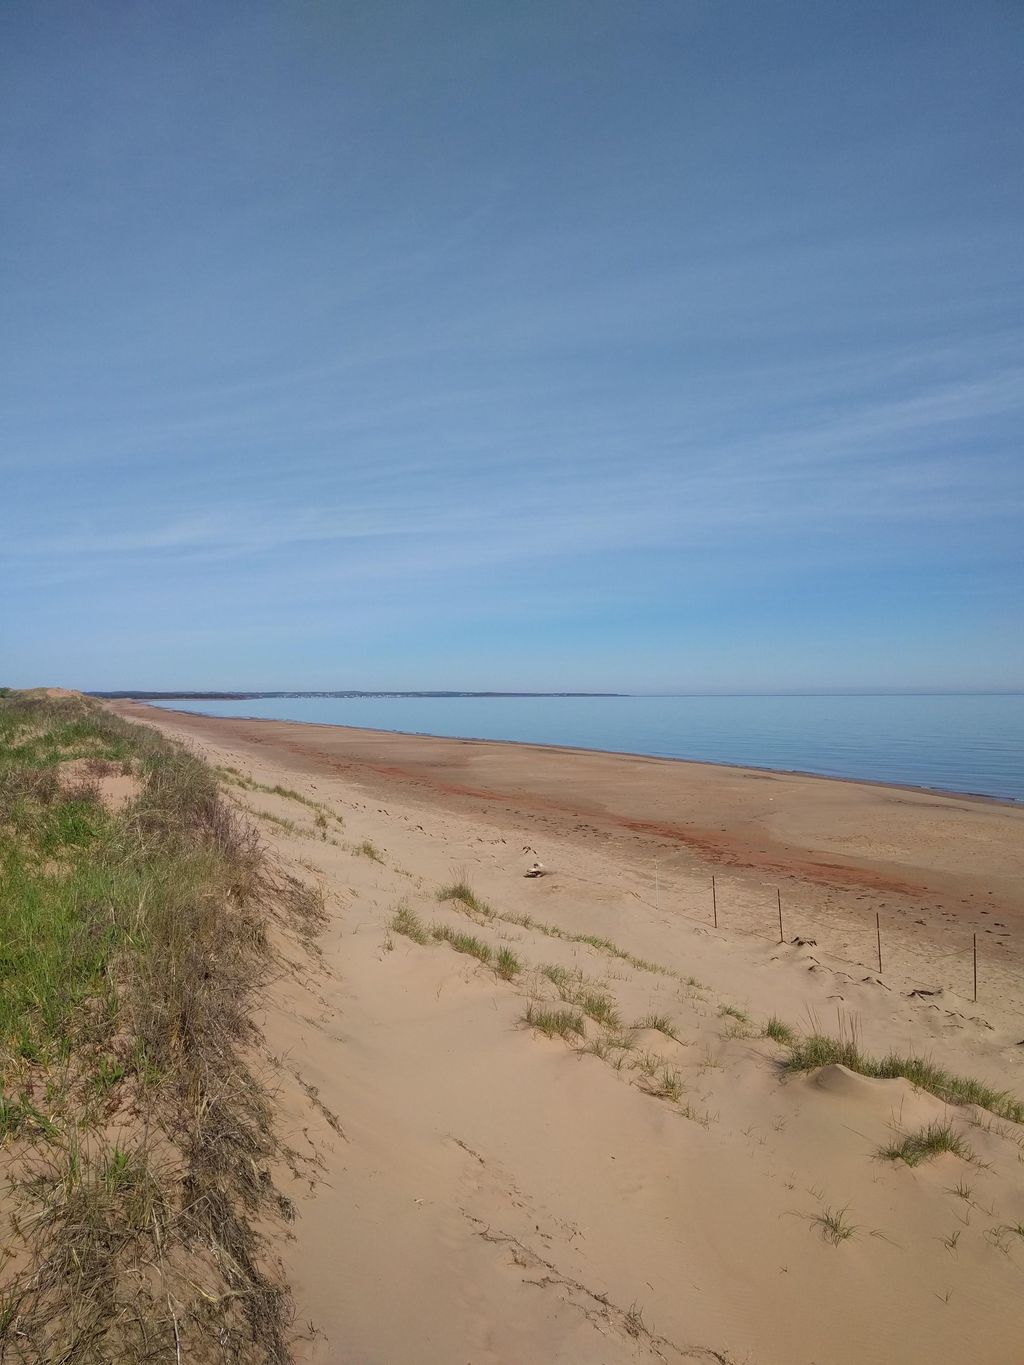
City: charlottetown